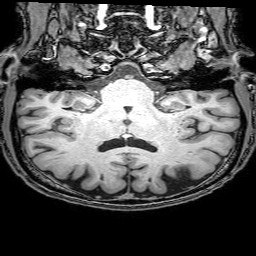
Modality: T1w
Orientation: sagittal
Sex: male
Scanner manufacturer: philips
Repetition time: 0.008108 s
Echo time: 0.00371 s